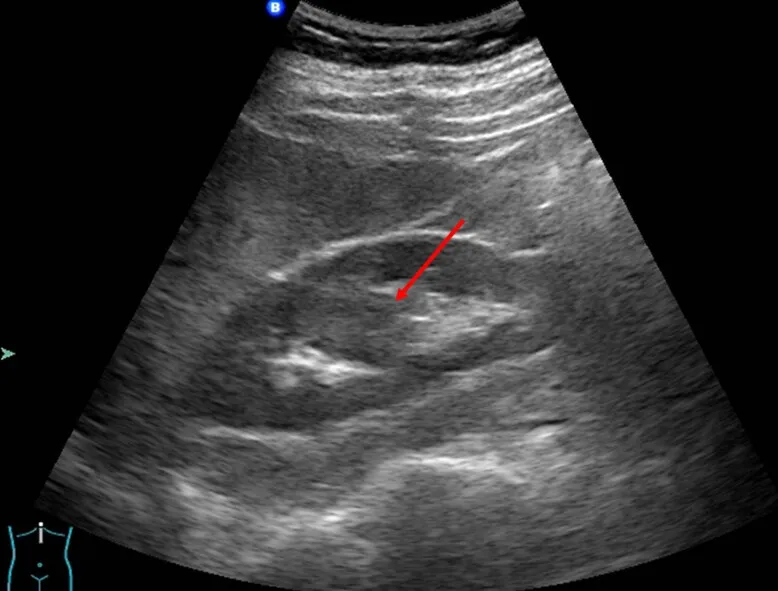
Ultrasound showed a patchy hypoechoic area (red arrow) within the right renal sinus, with slightly irregular shape, clear boundary, the similar echo of renal cortex, and enhanced echo in the rear.
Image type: radiology (ultrasound)